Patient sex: M
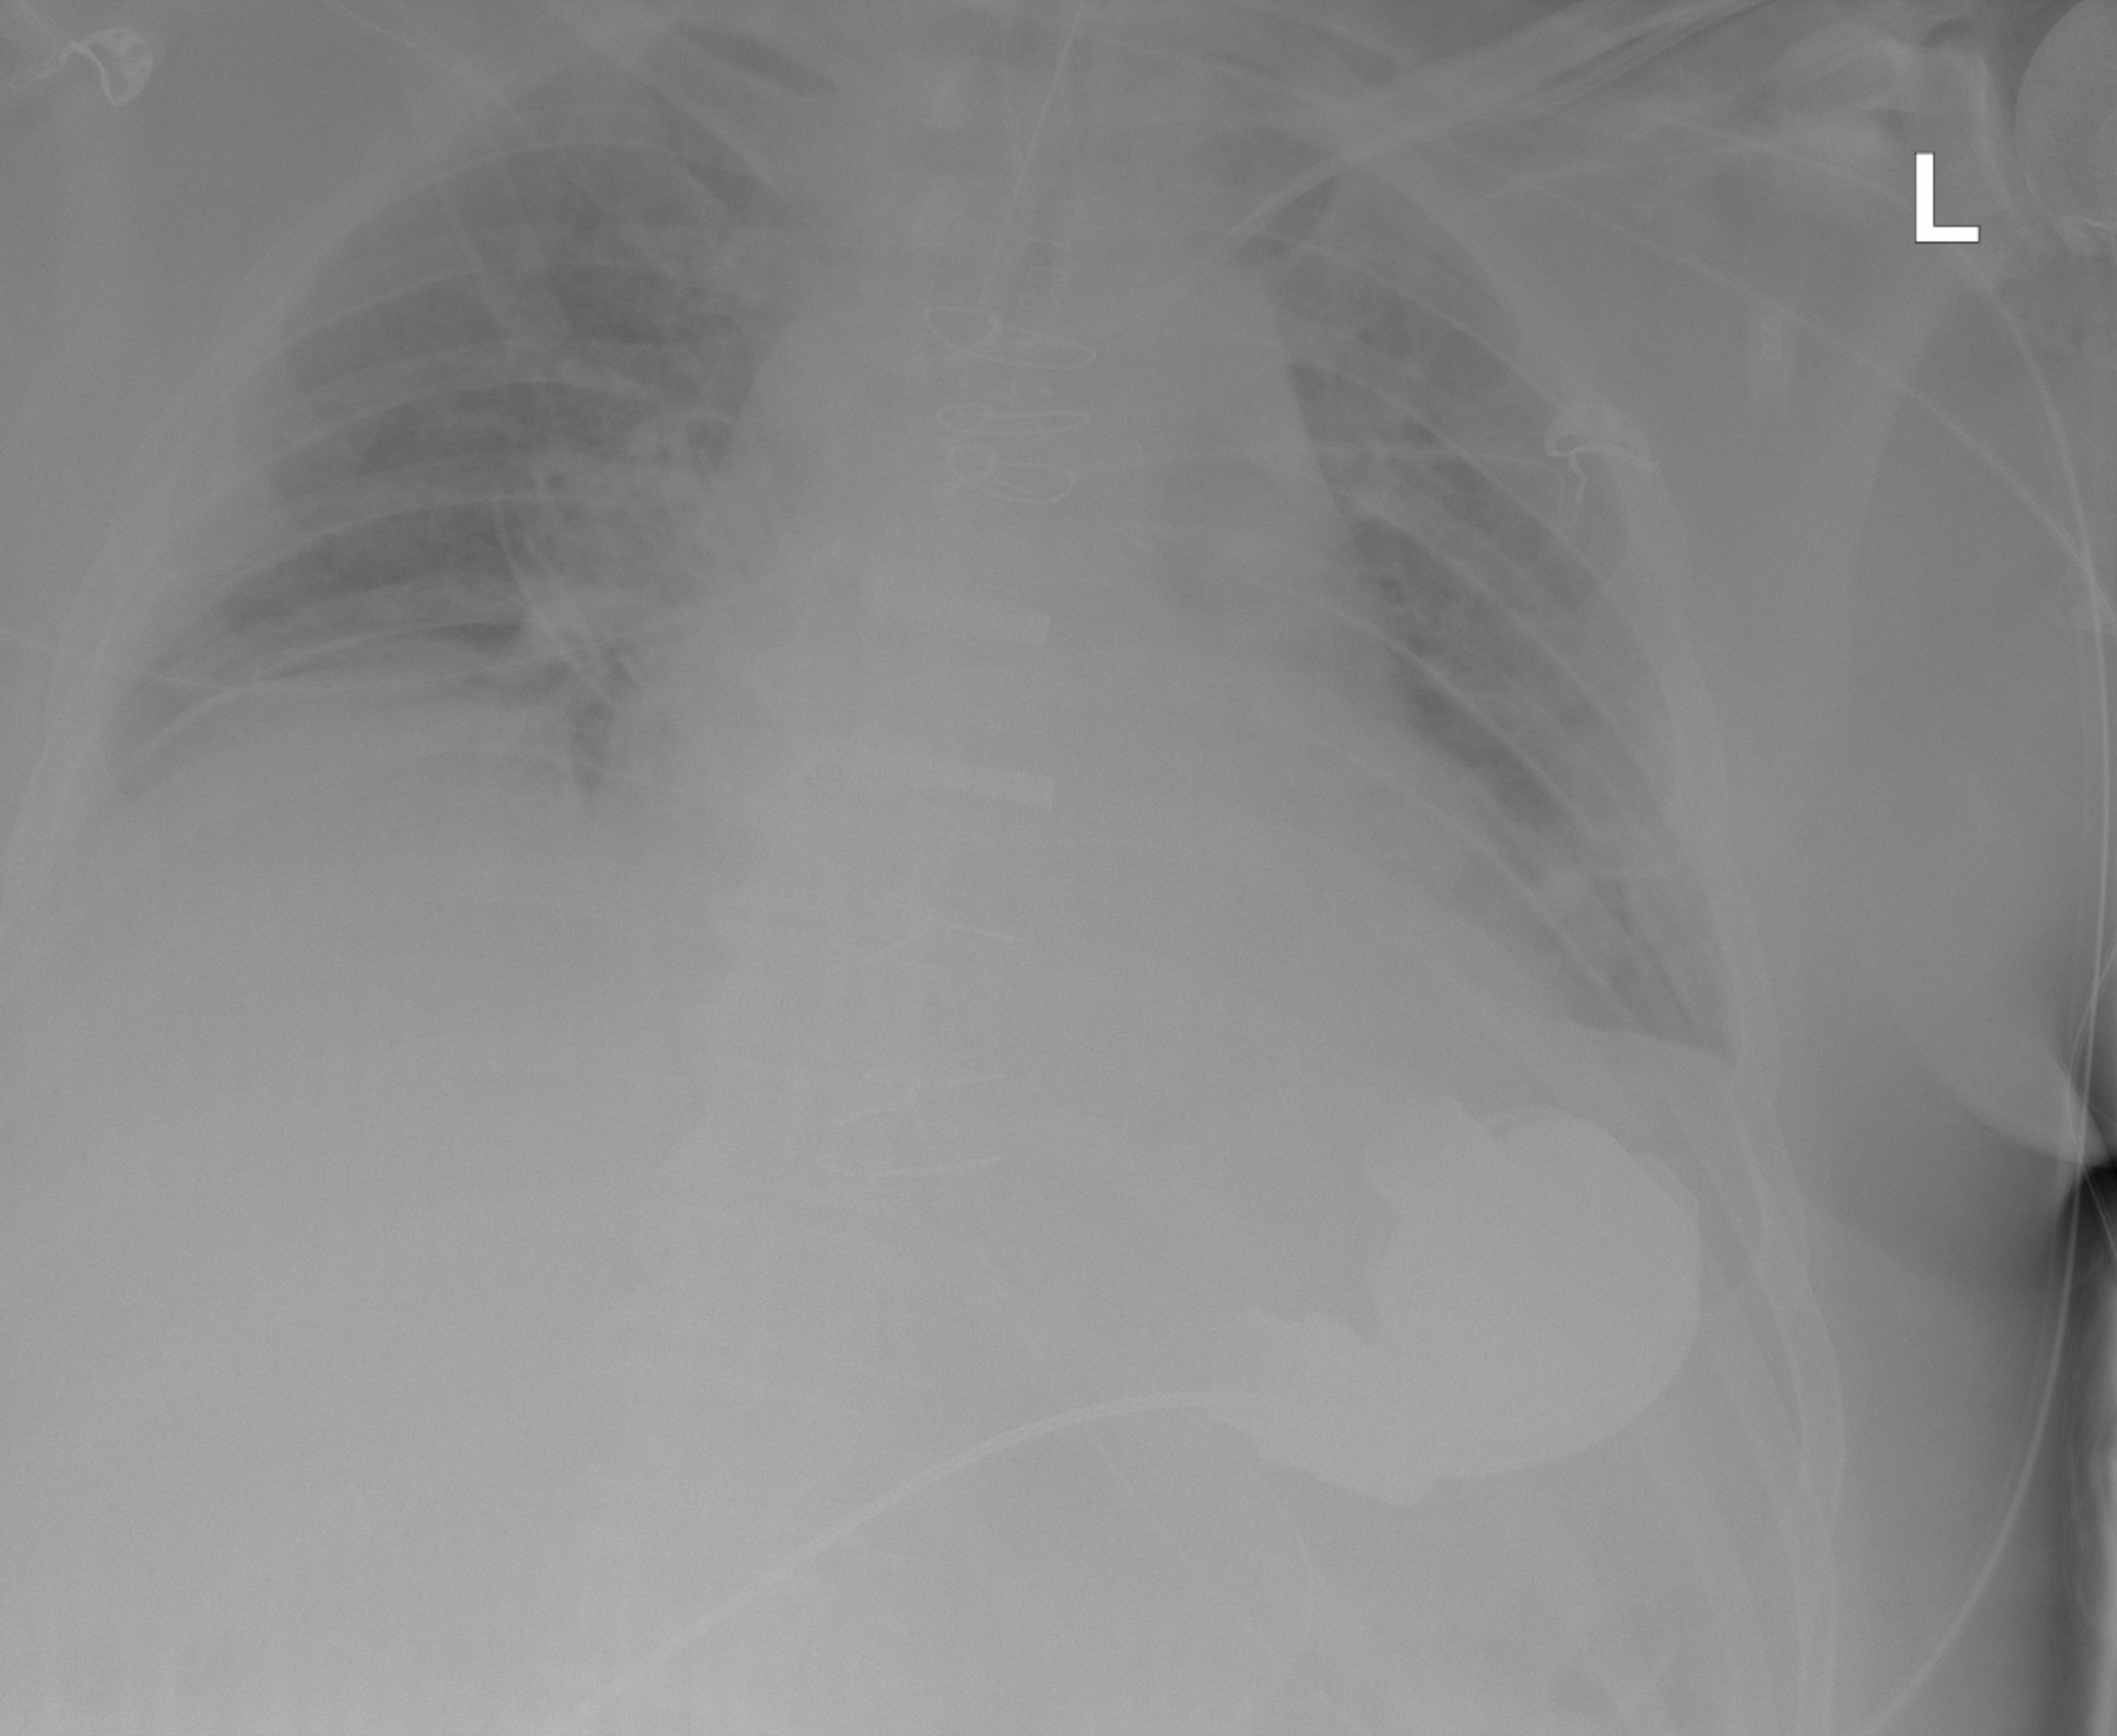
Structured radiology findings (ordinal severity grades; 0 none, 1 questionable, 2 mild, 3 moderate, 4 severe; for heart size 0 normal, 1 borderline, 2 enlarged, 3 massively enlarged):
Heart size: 2
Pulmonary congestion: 2
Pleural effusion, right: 2
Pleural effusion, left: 2
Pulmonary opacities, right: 2
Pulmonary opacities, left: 2
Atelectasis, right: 2
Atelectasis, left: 2